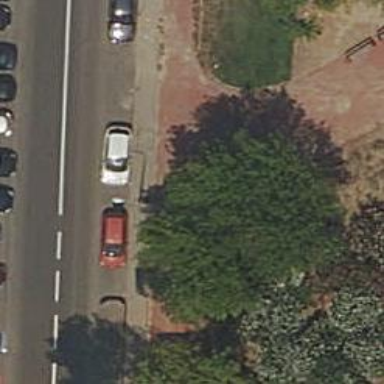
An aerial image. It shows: Sidewalk.